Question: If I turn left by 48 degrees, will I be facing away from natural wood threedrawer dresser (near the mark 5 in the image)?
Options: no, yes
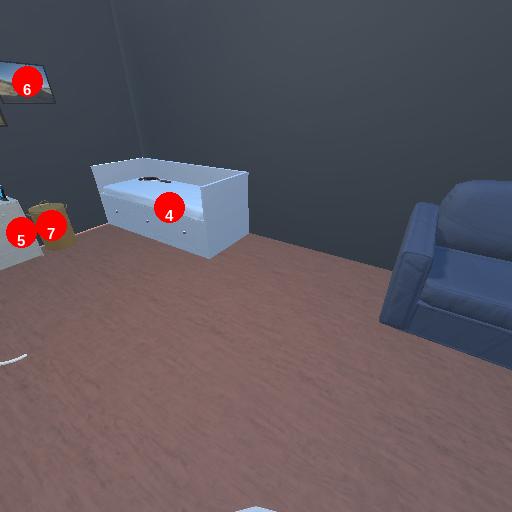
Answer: no